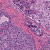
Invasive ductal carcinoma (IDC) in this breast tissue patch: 0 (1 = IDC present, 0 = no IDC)